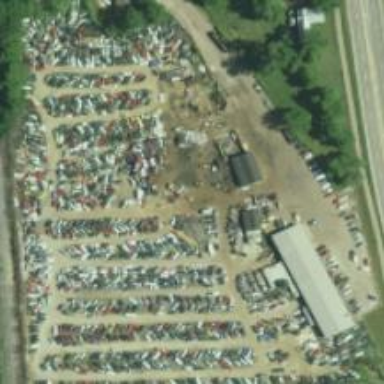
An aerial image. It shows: Industrial area designated for auto wrecking.